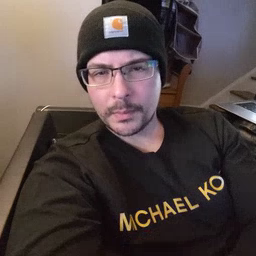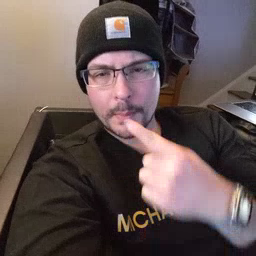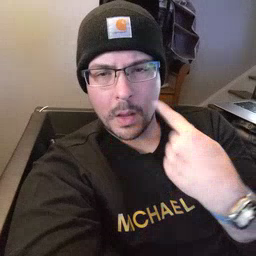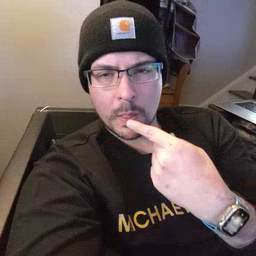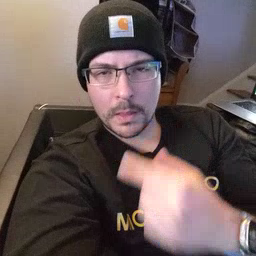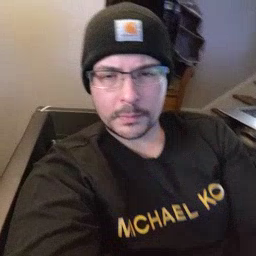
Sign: mouth